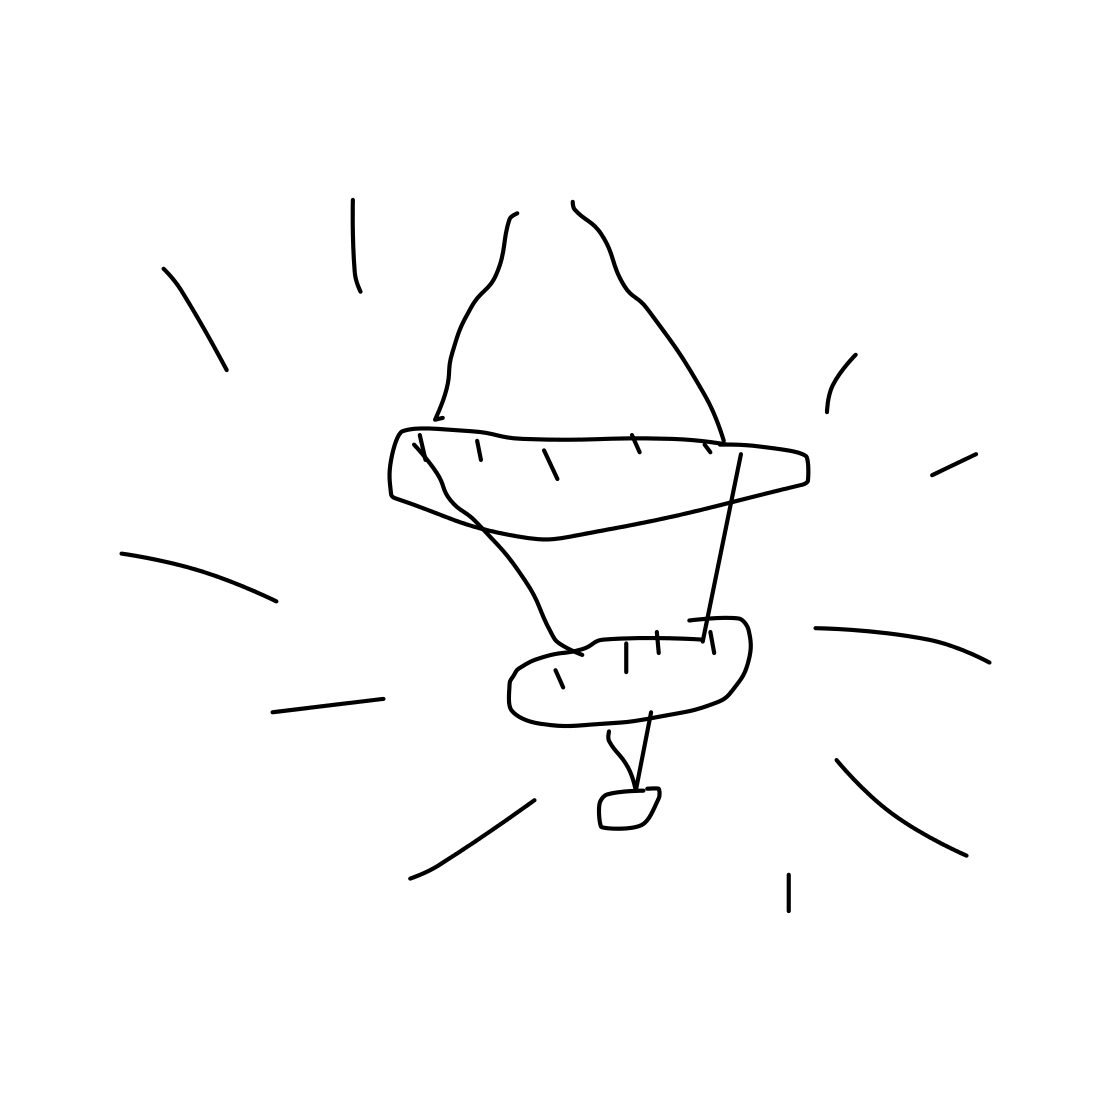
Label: chandelier